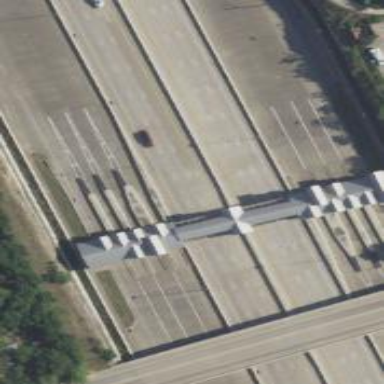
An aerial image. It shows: Toll gantry on the road.